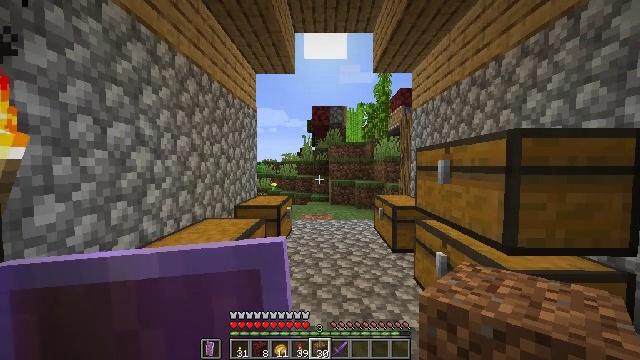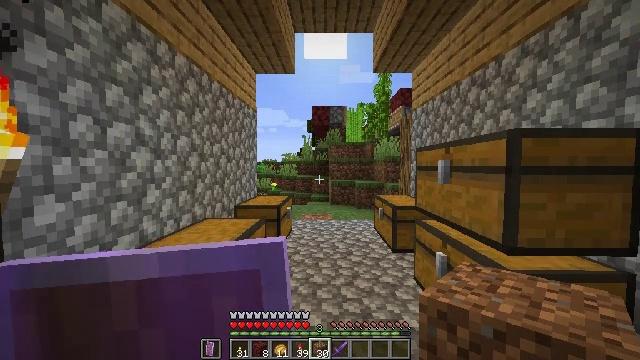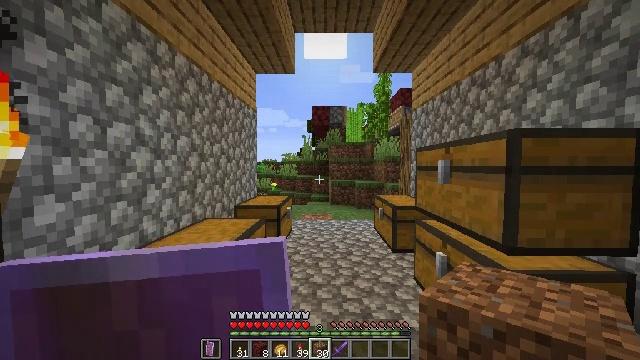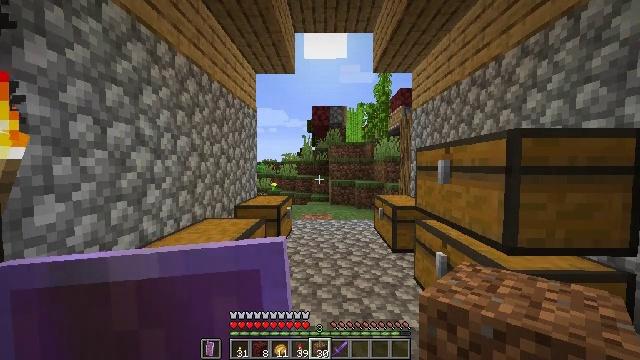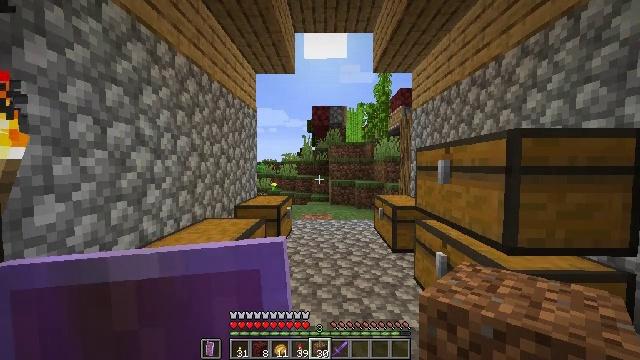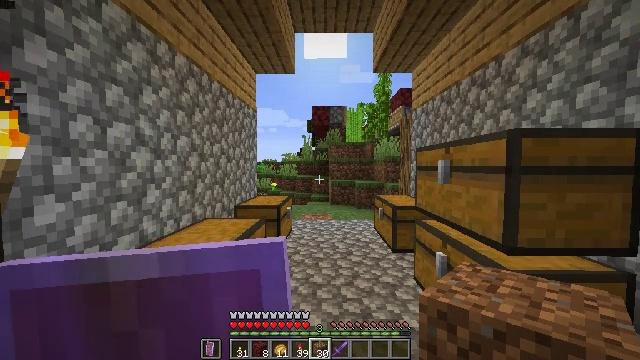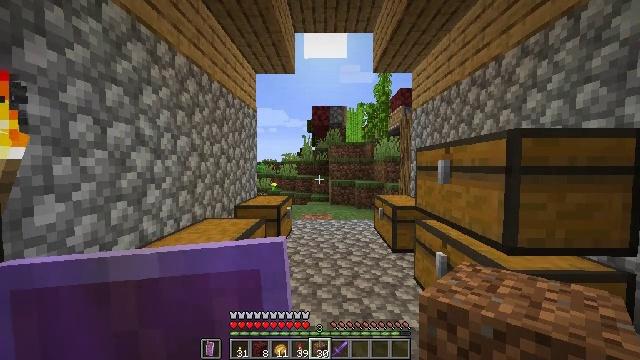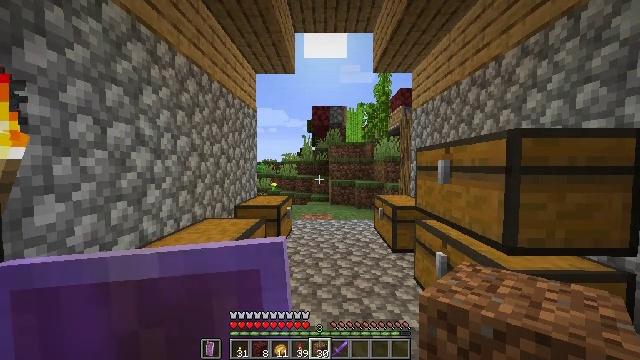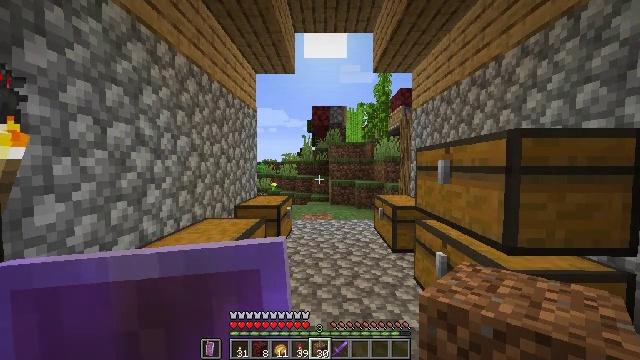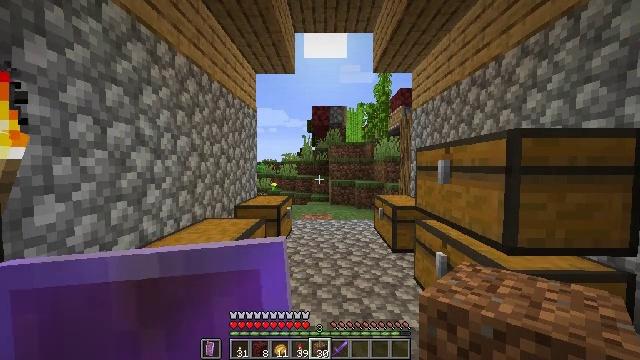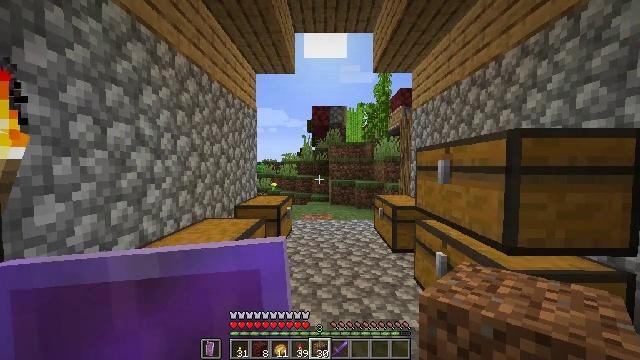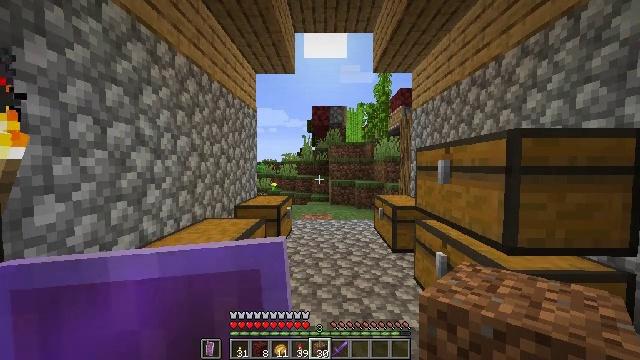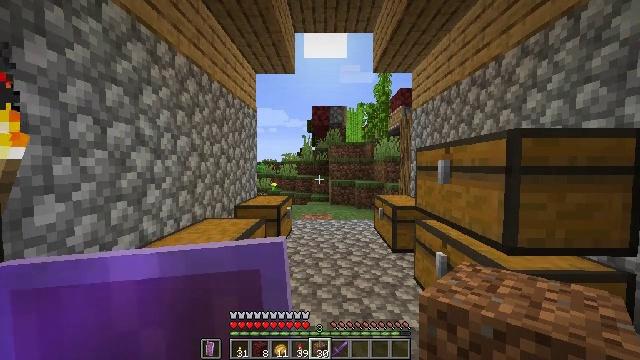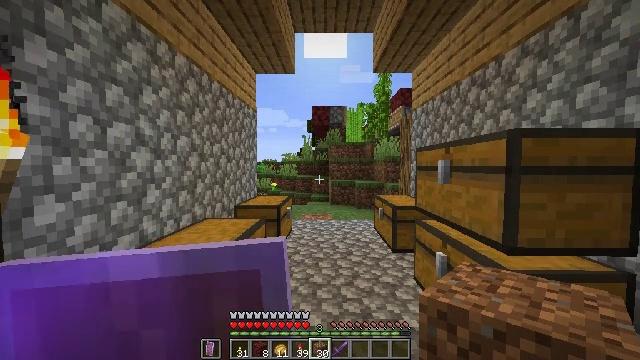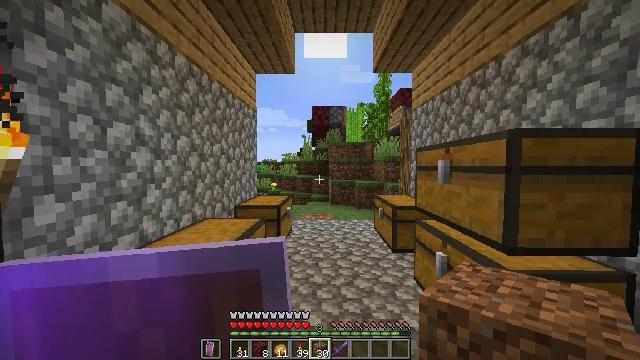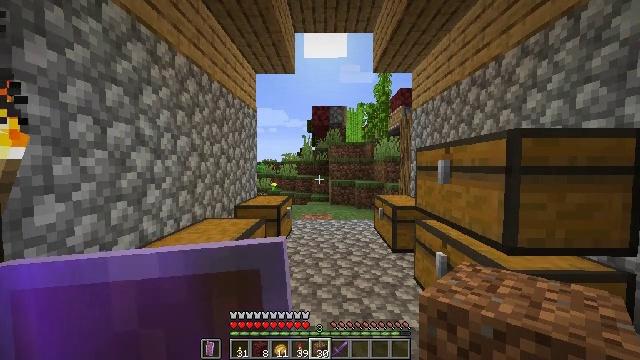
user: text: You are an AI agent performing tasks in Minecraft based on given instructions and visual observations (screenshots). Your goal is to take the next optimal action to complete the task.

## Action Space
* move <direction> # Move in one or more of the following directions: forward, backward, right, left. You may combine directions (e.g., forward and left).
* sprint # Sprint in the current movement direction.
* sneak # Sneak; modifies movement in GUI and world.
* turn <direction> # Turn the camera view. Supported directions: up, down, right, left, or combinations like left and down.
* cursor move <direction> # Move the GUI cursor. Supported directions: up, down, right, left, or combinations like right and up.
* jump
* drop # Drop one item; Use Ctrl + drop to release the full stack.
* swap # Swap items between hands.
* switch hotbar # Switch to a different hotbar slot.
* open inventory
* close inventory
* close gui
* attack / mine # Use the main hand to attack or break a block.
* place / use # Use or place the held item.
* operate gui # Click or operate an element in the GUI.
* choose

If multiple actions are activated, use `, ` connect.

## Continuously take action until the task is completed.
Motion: motion action
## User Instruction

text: Collect the white banner for decoration.
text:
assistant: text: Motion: no_op
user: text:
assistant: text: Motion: no_op
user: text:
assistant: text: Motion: no_op
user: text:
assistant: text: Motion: no_op
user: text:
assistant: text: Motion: no_op
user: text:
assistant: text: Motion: no_op
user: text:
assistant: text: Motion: no_op
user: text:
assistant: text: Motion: no_op
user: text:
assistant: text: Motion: no_op
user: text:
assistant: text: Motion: no_op
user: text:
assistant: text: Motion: no_op
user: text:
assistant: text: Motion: no_op
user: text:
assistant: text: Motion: no_op
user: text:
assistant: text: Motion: no_op
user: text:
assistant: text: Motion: no_op
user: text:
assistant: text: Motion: move forward
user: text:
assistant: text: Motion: move forward
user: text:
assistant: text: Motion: move forward
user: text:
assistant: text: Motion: no_op
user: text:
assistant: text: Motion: move forward
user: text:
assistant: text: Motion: move forward
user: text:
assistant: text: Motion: move forward
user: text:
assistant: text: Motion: move forward
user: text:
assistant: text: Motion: move forward
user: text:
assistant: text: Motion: move forward
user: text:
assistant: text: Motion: move forward
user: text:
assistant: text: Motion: move forward
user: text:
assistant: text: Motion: move forward
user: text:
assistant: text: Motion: move forward
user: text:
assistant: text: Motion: move forward